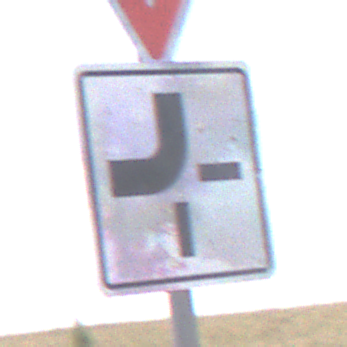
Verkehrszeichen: VerlaufVorfahrtsstrasse2
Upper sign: VorfahrtGewaehren
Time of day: Midday
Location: Outdoor (Nature)
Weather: PartlyCloudy
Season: NotSpecified
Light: Natural